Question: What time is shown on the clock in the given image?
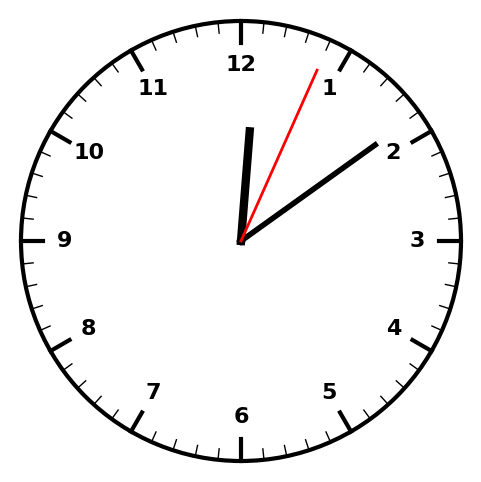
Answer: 12:09:04